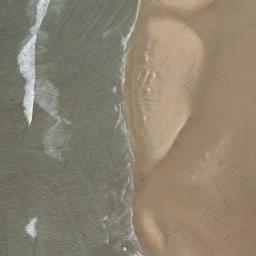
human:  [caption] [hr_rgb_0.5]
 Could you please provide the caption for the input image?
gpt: There is a large area of vegetation next to the beach .

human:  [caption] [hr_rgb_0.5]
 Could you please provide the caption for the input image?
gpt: The beach with khaki sand and the color of the seawater is green .

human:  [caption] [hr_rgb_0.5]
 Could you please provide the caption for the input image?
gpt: There is a clear coastline between the beach and the light green water .

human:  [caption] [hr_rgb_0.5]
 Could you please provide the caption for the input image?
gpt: Light green sea and golden sand by the beach .

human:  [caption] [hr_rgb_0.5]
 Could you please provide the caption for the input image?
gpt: The sand on the beach varies in depth .